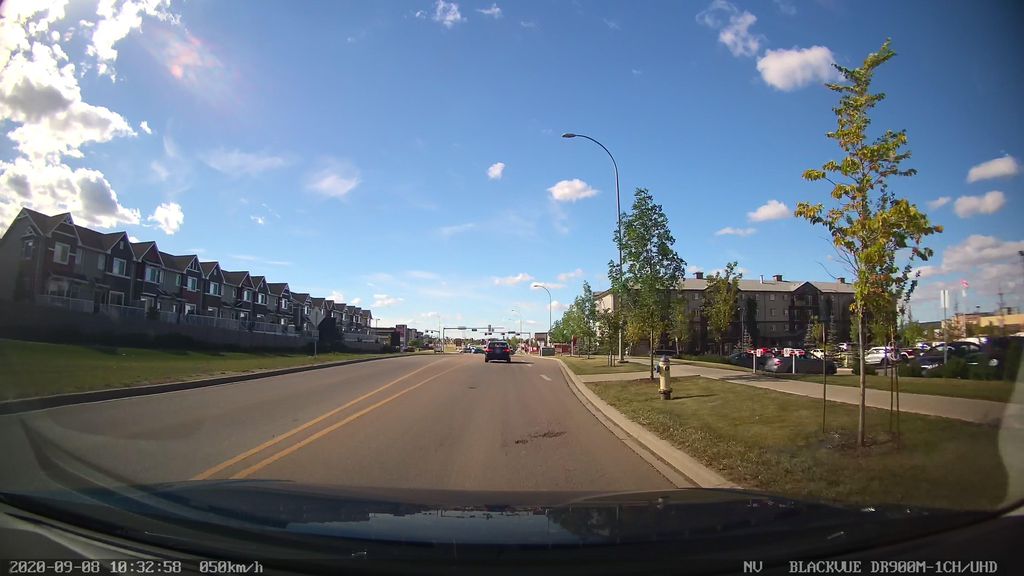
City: edmonton